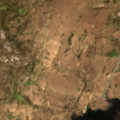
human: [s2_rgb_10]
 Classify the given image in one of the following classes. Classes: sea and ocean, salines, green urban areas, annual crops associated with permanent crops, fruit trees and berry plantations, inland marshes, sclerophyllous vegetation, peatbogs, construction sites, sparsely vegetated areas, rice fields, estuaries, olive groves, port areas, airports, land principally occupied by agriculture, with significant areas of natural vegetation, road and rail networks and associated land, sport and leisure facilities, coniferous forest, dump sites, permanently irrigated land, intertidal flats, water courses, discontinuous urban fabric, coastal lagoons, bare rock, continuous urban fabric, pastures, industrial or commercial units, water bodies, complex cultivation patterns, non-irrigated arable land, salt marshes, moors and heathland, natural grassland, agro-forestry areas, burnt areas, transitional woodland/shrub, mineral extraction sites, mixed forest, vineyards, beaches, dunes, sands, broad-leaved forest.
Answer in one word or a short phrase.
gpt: peatbogs